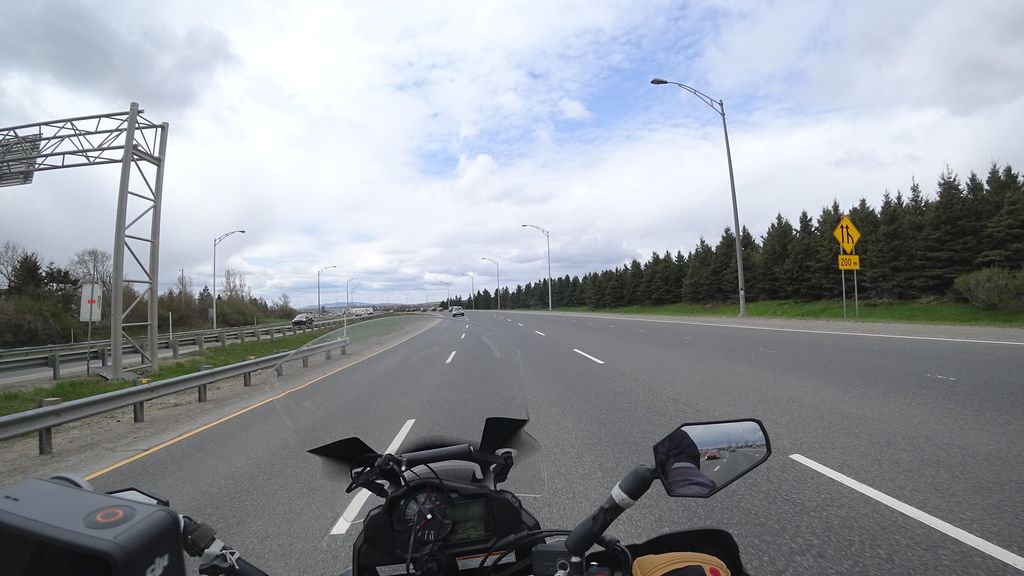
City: quebec_city